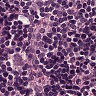
Metastatic tissue present: no